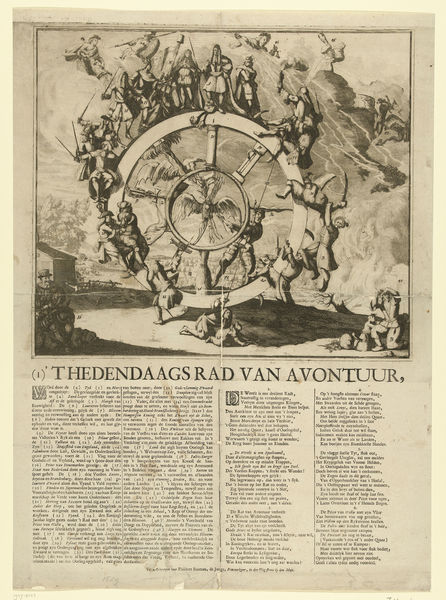
Titel: Het rad van fortuin, ca. 1689
Künstler: Romeyn de Hooghe
Standort: Amsterdam
Institution: Rijksmuseum
Schlagwörter: columns, fight, hat, men, people, sword, swords, white, black, dark, print, smoke, angel, cloud, clouds, fighting, sky, tree, building, house, german, trees, stand, light, paper, black and white, bird, allegory, battle, fly, myth, writing, falling, children, newspaper, square, circle, war, horse, book, dutch, dragon, lightning, page, standing, wheel, text, words, kneel, spinning, warriors, weapons, capitals, magazine, pamphlet, initials, article, van, fate, fiht, prople, newpaper, neatherlands, fortune, aritcle, thedendaags rad van avontuur, chance, thedendaags, avontuur, avountuur, newspape, rnewspaper, gnomes, van avontuur, swaords